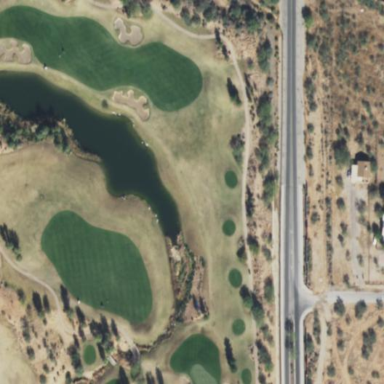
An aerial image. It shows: Area with grass used as rough in golf course.